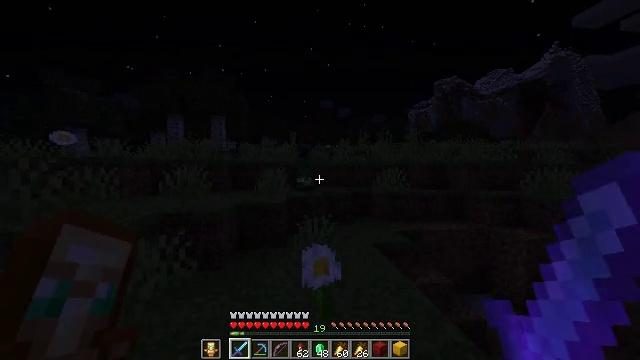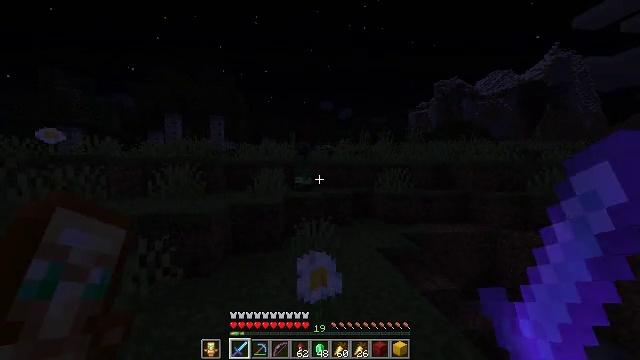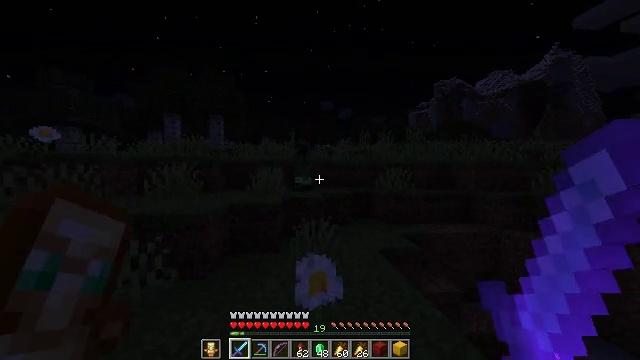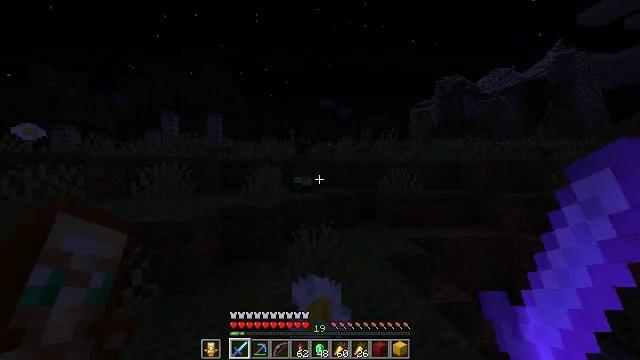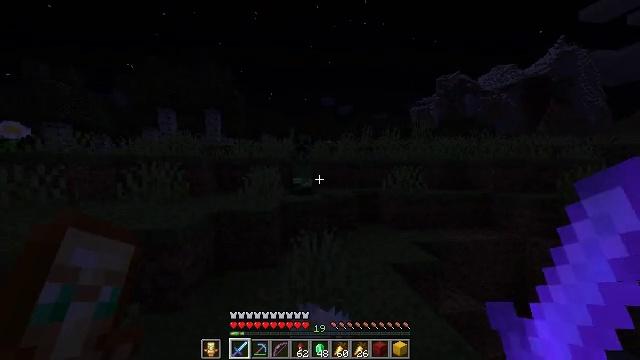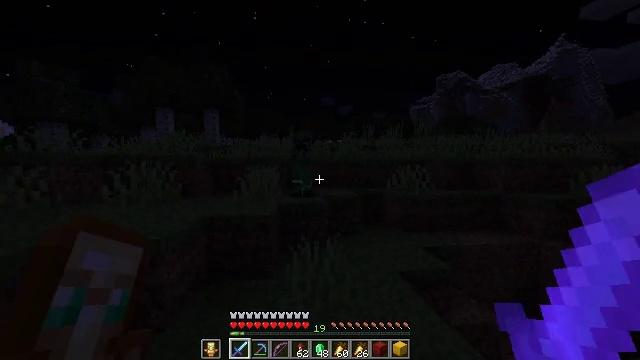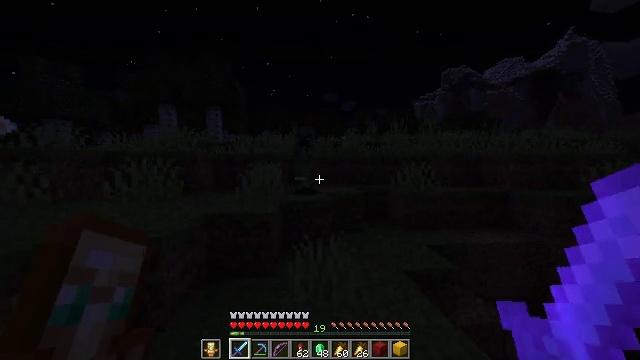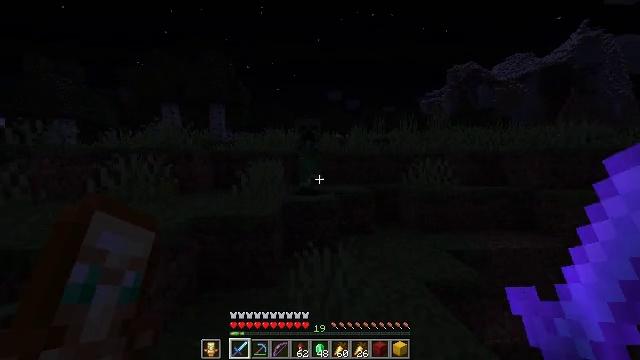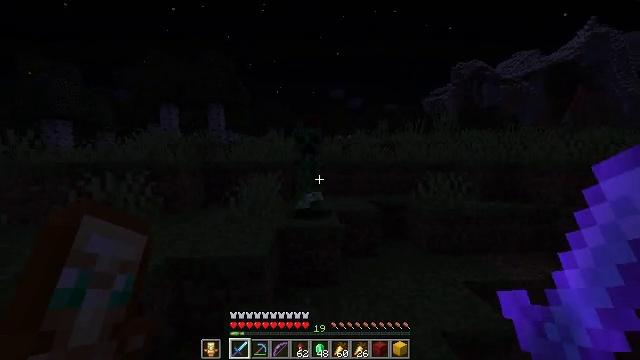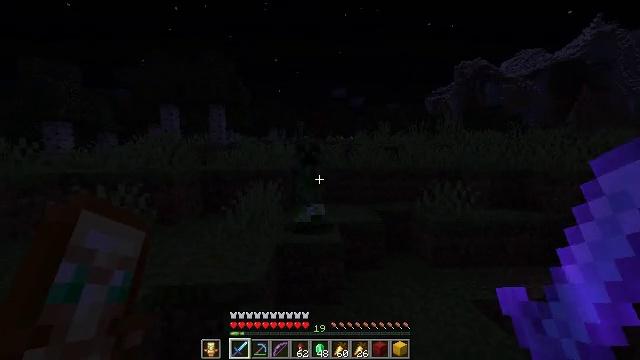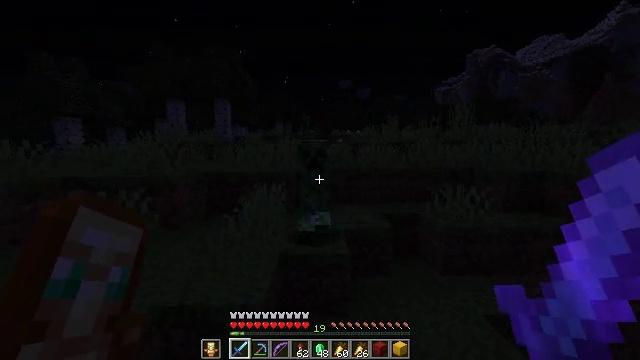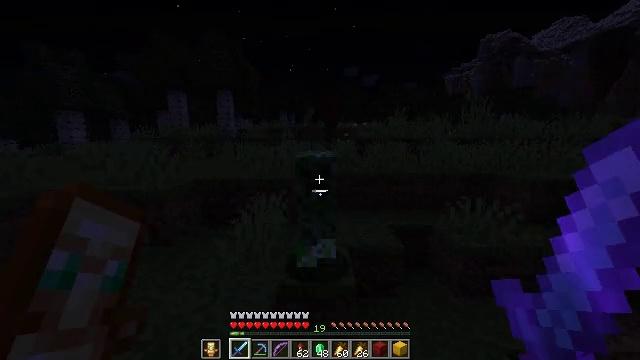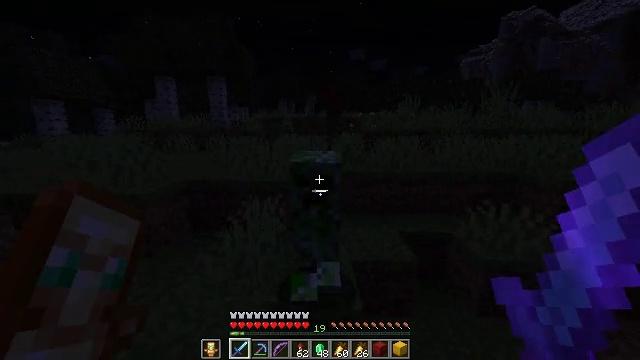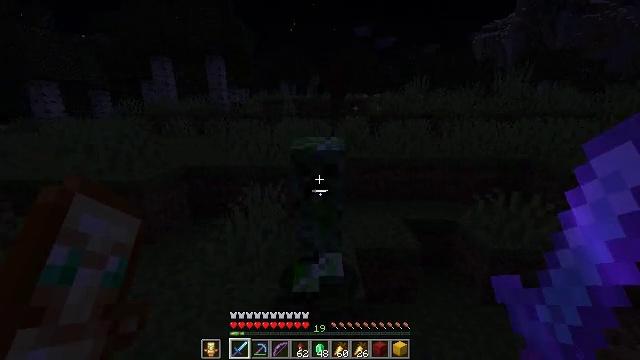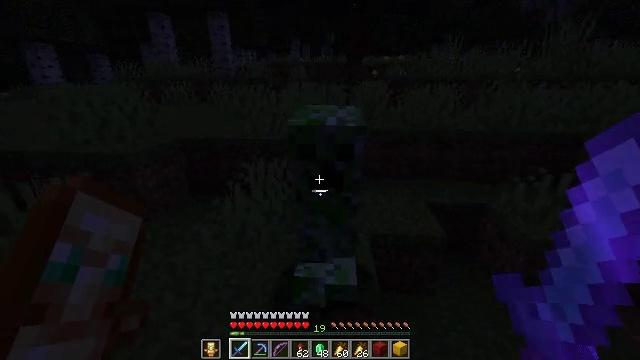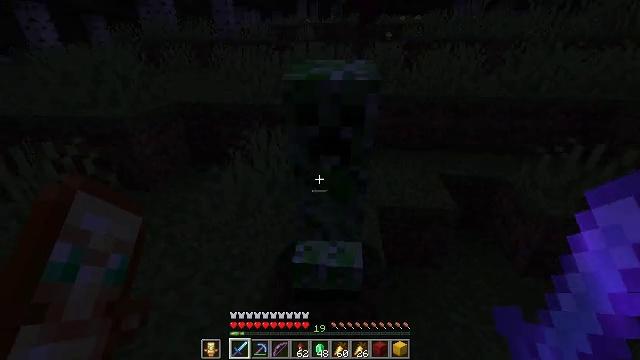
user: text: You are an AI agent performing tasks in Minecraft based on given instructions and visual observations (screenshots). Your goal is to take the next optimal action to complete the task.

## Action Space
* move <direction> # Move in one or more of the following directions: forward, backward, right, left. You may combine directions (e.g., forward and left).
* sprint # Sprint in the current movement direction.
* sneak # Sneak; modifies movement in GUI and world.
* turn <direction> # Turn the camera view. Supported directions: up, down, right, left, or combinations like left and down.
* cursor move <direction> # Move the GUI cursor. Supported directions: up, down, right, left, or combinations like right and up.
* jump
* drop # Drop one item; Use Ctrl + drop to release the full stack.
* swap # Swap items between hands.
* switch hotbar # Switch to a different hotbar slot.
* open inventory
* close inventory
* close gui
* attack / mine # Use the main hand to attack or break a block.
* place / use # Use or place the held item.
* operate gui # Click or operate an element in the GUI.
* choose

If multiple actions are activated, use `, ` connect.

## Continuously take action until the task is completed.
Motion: motion action
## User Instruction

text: Kill mobs.
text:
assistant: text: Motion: move forward, sprint
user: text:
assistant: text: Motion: move forward, sprint
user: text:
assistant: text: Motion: move forward, sprint
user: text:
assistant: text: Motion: move forward
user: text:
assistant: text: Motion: move forward, sprint
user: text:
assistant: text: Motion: move forward, sprint
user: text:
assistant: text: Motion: move forward, sprint, turn left
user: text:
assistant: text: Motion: move forward, sprint, jump
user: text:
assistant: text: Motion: move forward, sprint, jump
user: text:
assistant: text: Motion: move forward, sprint, turn left and down, jump
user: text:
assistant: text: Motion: sprint, turn left and down, jump
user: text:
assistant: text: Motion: turn down
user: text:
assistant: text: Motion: move back, turn down
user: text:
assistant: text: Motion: move back, turn left and down
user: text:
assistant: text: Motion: move back, turn left and down, attack / mine
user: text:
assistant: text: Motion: move back, attack / mine
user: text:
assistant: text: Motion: move back, attack / mine
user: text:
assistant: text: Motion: move back, attack / mine
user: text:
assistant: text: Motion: move back, attack / mine
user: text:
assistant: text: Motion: attack / mine